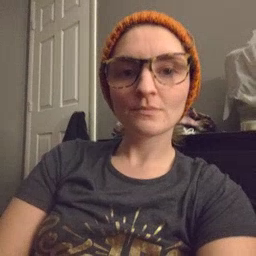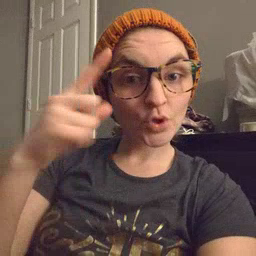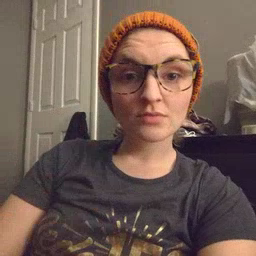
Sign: for